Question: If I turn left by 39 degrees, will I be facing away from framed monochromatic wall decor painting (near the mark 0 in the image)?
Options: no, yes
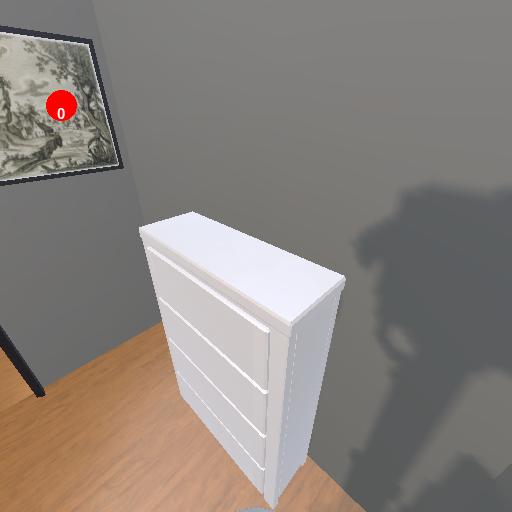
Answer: no